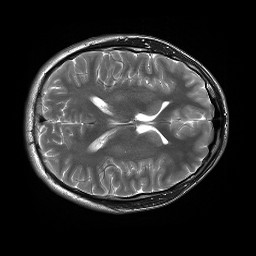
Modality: T2w
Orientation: axial
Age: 22
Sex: male
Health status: healthy
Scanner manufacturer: siemens
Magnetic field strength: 3 T
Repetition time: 4.01 s
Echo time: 0.116 s